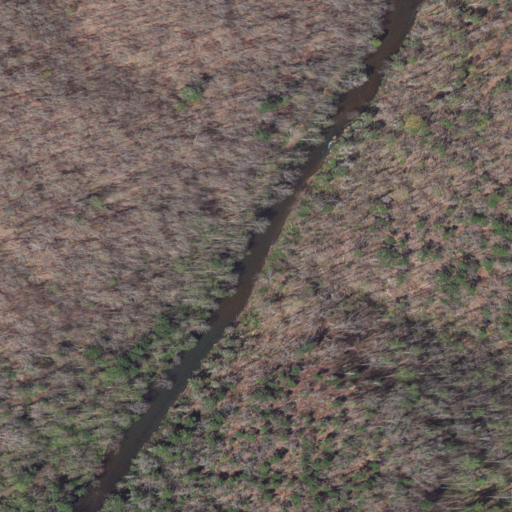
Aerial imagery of valley in Virginia named Mine Hollow containing deciduous forest, mixed forest, and evergreen forest